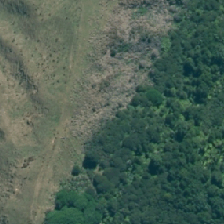
Land cover: grose_broom